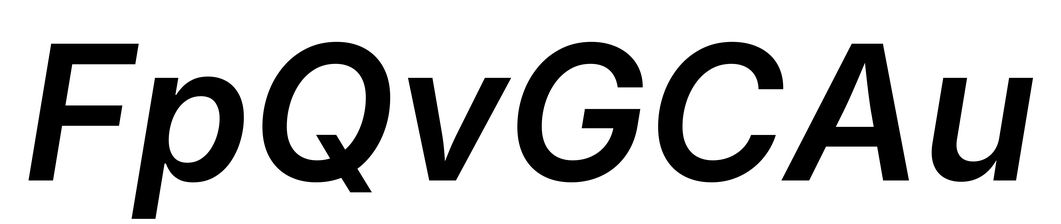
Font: Inter-Italic_SemiBold_Italic